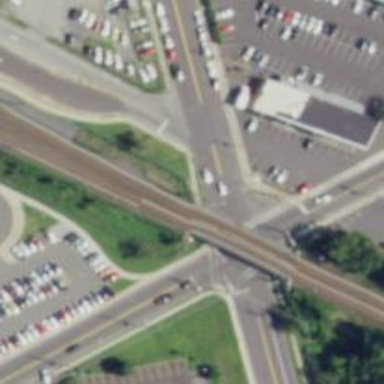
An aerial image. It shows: Zebra crossing on footway.